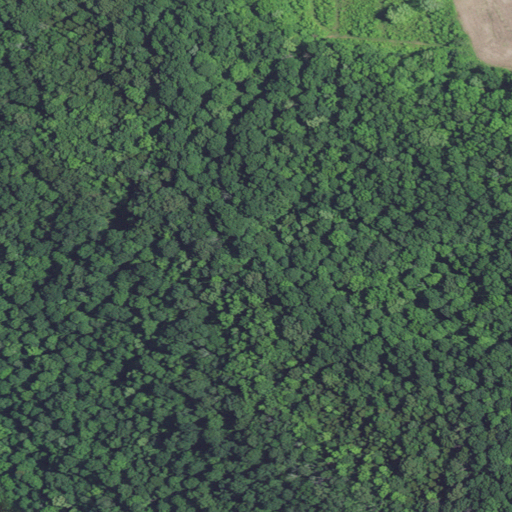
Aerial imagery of ridge(s) in Kentucky named Sprouse Ridge containing deciduous forest, mixed forest, and grassland